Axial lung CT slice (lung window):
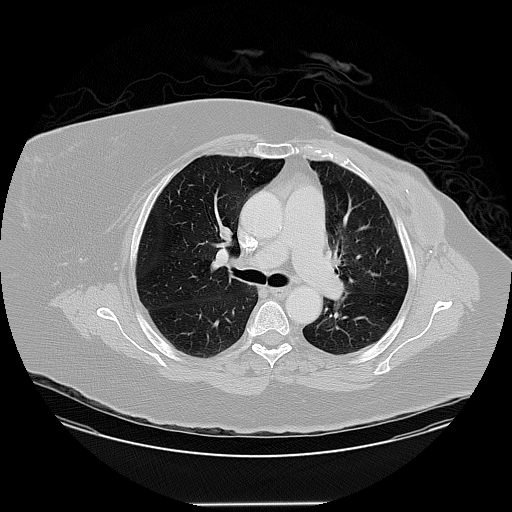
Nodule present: no